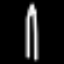
Label: pencil